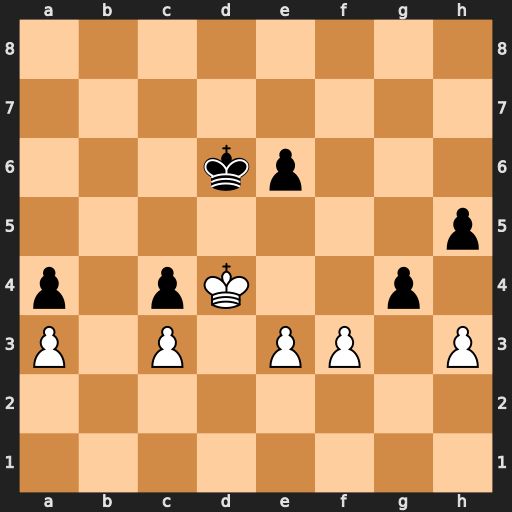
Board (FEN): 8/8/3kp3/7p/p1pK2p1/P1P1PP1P/8/8
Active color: w
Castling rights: -
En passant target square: -
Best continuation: fxg4 hxg4 hxg4